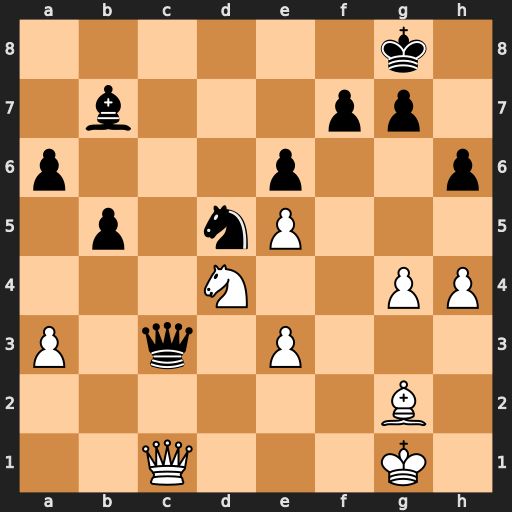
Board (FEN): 6k1/1b3pp1/p3p2p/1p1nP3/3N2PP/P1q1P3/6B1/2Q3K1
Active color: w
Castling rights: -
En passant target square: -
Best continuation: Qxc3 Nxc3 Bxb7